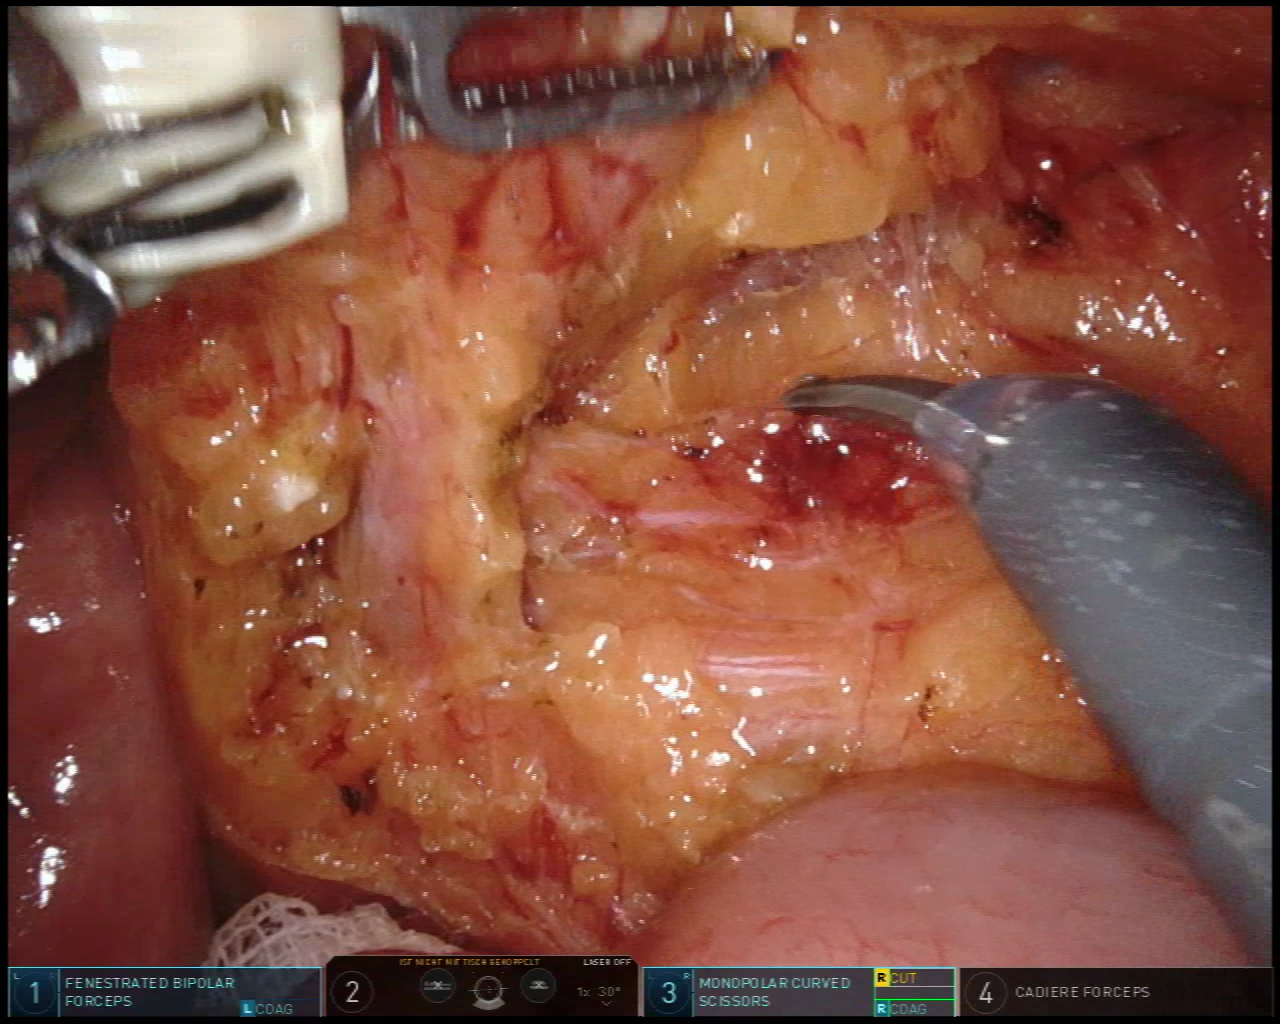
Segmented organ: inferior_mesenteric_artery
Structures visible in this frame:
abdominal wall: no
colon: no
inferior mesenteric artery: yes
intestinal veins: no
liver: no
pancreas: no
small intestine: yes
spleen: no
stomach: no
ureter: no
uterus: no
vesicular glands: no